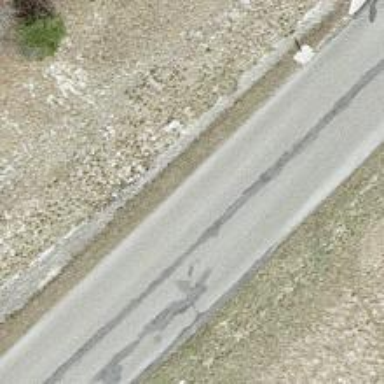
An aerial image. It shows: Unclassified road.